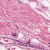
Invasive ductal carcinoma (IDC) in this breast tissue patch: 0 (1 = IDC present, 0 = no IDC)